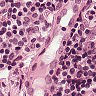
Metastatic tissue present: no